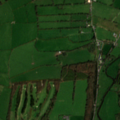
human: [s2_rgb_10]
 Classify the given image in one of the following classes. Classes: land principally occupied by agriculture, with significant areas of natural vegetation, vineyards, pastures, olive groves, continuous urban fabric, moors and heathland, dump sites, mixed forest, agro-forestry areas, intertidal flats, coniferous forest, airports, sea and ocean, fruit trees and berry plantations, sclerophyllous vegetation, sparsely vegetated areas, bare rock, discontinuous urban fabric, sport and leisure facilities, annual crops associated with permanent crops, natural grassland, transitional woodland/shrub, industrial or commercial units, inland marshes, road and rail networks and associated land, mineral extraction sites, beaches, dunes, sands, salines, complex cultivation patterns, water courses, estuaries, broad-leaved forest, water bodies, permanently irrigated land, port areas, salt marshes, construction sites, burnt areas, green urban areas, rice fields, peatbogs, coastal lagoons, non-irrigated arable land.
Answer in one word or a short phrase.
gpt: sport and leisure facilities, pastures